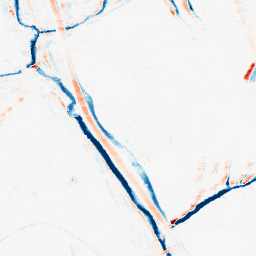
Category: morphological
Decomposition family: morphological_ellipse
Decomposition parameters: operation: average
width: 5
height: 10
Upsampling method: bspline
Upsampling parameters: scale: 2
Upsampling scale: 2